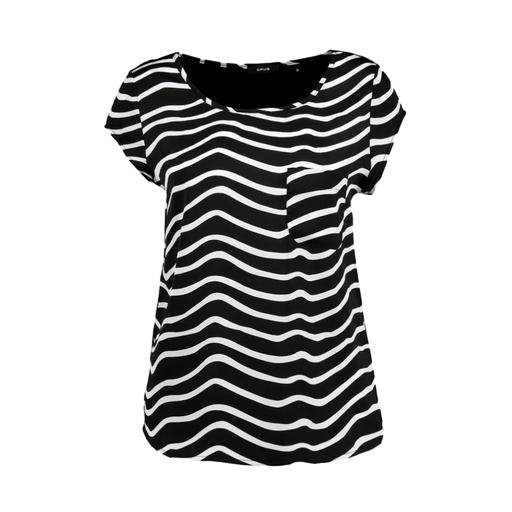
black plus size printed t-shirt only macy, black geo-print t-shirt only macy, black printed short-sleeve top only macy, white background